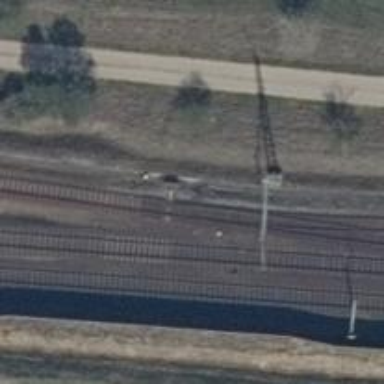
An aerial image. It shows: Railway track with electrified contact lines. This is siding track.